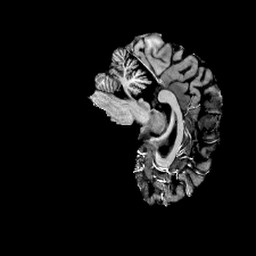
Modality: T1w
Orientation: sagittal
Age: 21
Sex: female
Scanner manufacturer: siemens
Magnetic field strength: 6.98 T
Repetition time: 6 s
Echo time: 0.00302 s